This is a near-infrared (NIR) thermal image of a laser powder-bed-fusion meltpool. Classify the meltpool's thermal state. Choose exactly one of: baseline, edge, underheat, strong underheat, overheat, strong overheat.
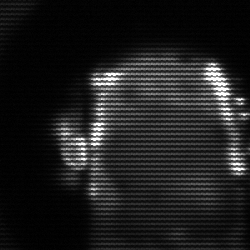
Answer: baseline